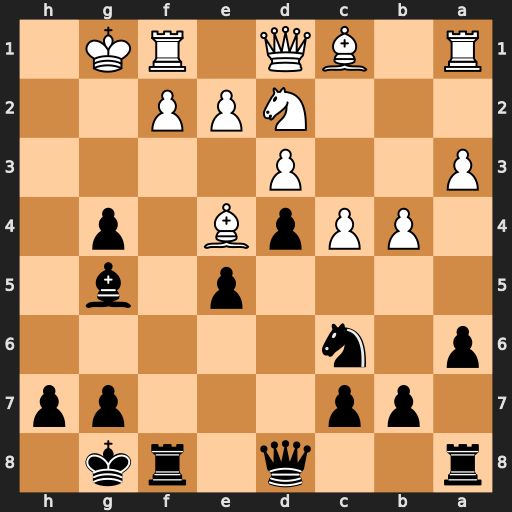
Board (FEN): r2q1rk1/1pp3pp/p1n5/4p1b1/1PPpB1p1/P2P4/3NPP2/R1BQ1RK1
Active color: b
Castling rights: -
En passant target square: -
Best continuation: Bf4 e3 dxe3 Qxg4 exd2